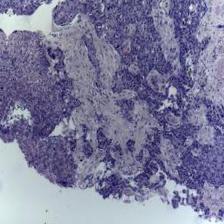
Diagnosis: OSCC